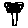
Label: tree